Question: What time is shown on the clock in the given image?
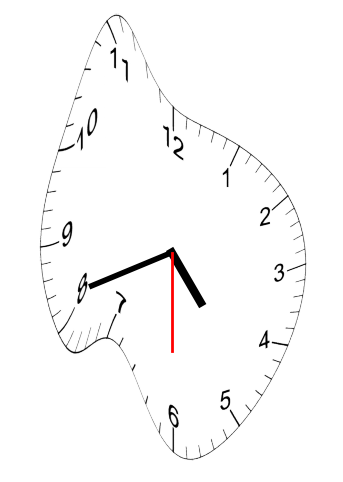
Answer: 04:41:30